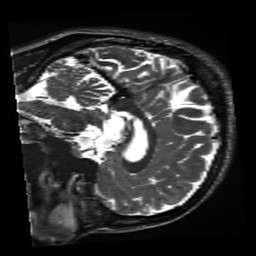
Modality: inplaneT2
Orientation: sagittal
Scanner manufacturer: siemens
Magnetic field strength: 3 T
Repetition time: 11 s
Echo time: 0.059 s